Question: I am using GF 3 with Idea 12, and am unable to see the Glassfish logs without tailing them (Ubuntu) in the file system.
I have the checkbox activated as per the screenshot, but I still only see basic messages like these, but no debug or println messages.
Did I miss a step, or misread the doc?
'''
Admin Port: 4848
Command start-domain executed successfully.
Connected to server
'''

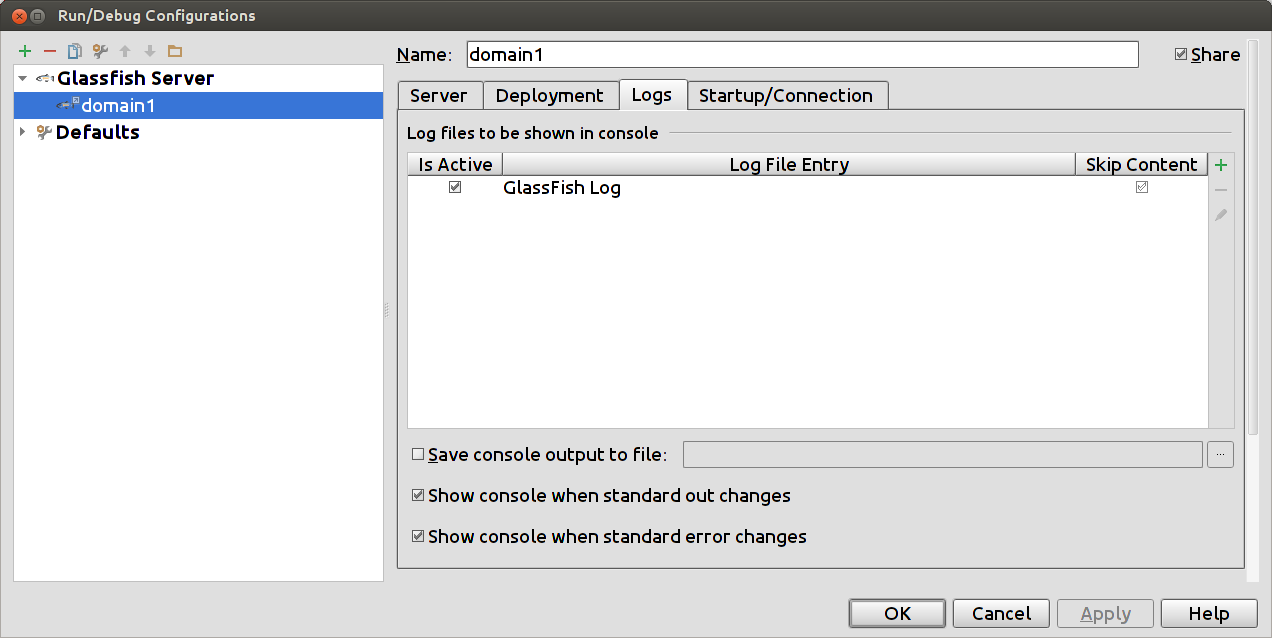
Answer: You can edit your application server's run/debug configuration in IDEA to automatically tail a particular log file (see the "Logs" tab in your server's run/debug config).
Also make sure that you did not filter logs using the "Log level" combobox in the upper right part of the tab which displays your logs.